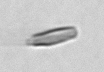
Label: Chrysochromulina